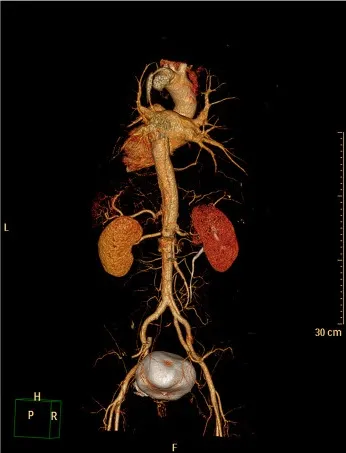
CTA showing medial migration of the intimal sheet from the descending thoracic aorta to the level of both common iliac arteries, and the lumen showing "double-lumen" changes, consistent with aortic dissecting aneurysms (Stanford type B). (B) Three-dimensional reconstruction of the aorta.
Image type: radiology (ct)